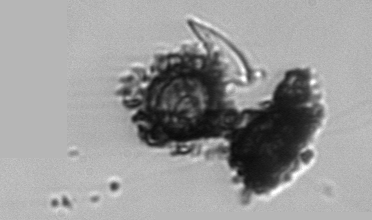
Label: Thalassiosira_TAG_external_detritus